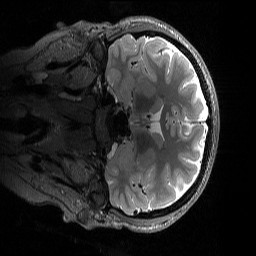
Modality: T2w
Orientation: coronal
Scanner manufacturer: siemens
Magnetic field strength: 3 T
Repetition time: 3.2 s
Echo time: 0.565 s